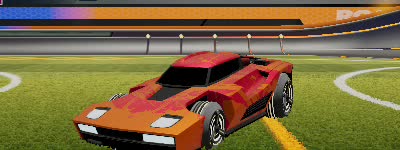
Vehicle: breakout